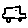
Label: car